Question: Dynamic linearlayout weight is not setting properly, refer the following coding
'''
LinearLayout.LayoutParams mainparams = new LinearLayout.LayoutParams(
LayoutParams.FILL_PARENT, LayoutParams.WRAP_CONTENT,
1.0f);
mainparams.setMargins(0, 10, 0, 0);
LinearLayout li = new LinearLayout(Appointmentdetails.this);
li.setOrientation(LinearLayout.HORIZONTAL);
li.setLayoutParams(mainparams);
LinearLayout text = new LinearLayout(Appointmentdetails.this);
text.setWeightSum(1);
LinearLayout.LayoutParams lparams = new LinearLayout.LayoutParams(
LayoutParams.WRAP_CONTENT, LayoutParams.WRAP_CONTENT,
2.0f);
text.setLayoutParams(lparams);
tv = new TextView(this);
tv.setTextSize(18);
tv.setTypeface(MyriadPro);
tv.setLayoutParams(lparams);
tv.setText(Alldata.question.get(i).getgQuestion());
tv.setSingleLine();
tv.setPadding(25, 0, 0, 0);
tv.setMarqueeRepeatLimit(10);
tv.setEllipsize(TruncateAt.MARQUEE);
tv.setSelected(true);
text.addView(tv);
li.addView(text);
LinearLayout Spi = new LinearLayout(Appointmentdetails.this);
Spi.setWeightSum(1);
LinearLayout.LayoutParams lparams1 = new LinearLayout.LayoutParams(
LayoutParams.WRAP_CONTENT, LayoutParams.WRAP_CONTENT,
1f);
Spi.setLayoutParams(lparams1);
RadioGroup rg = new RadioGroup(Appointmentdetails.this);
// rg.setLayoutParams(lparams1);
gAnswerList.add("Select");
for (int j = 0; j < helptext.split(Expressions).length; j++) {
RadioButton rb = new RadioButton(Appointmentdetails.this);
rb.setText(helptext.split(Expressions)[j].toString());
rb.setId(j);
rb.setLayoutParams(lparams1);
rg.addView(rb);
}
rg.setOnCheckedChangeListener(new RadioGroup.OnCheckedChangeListener() {
public void onCheckedChanged(RadioGroup rg, int checkedId) {
for (int i = 0; i < rg.getChildCount(); i++) {
RadioButton rb = (RadioButton) rg.getChildAt(i);
if (rb.getId() == checkedId) {
CharSequence text = rb.getText();
mSelectedRadioValue = text + ",";
gAnswerList.set(i2, text.toString());
// do something with text
return;
}
}
}
});
Spi.addView(rg);
li.addView(Spi);
mQuestionLayout.addView(li);
}
}
'''
This is how i have added a radio button inside the dynamic linear layout, i dont know whats wrong in my coding its not properly aligned, kindly suggest me to get the solution. Thanks in advance.
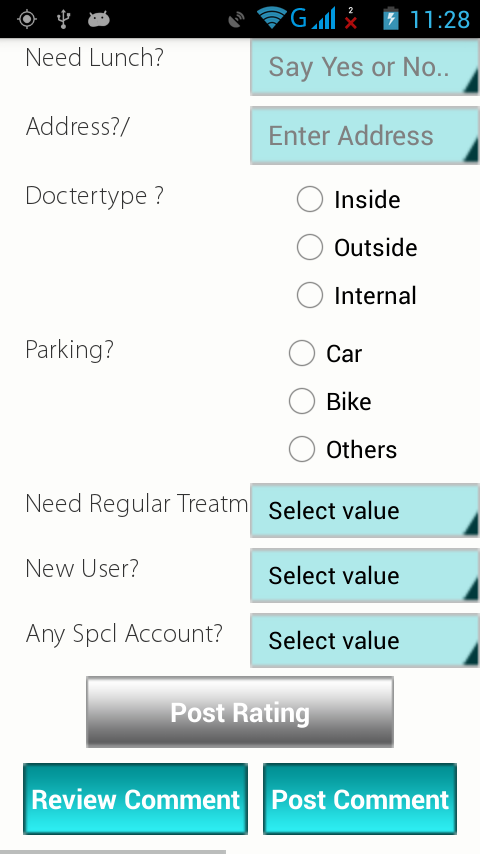
Answer: Try this for RadioButton and text alignment
'''
LinearLayout.LayoutParams mainparams = new LinearLayout.LayoutParams(
LayoutParams.FILL_PARENT, LayoutParams.WRAP_CONTENT
);
LinearLayout li = new LinearLayout(Appointmentdetails.this);
li.setOrientation(LinearLayout.HORIZONTAL);
li.setLayoutParams(mainparams);
li.setWeightSum(2);
LinearLayout.LayoutParams mainparams1 = new LinearLayout.LayoutParams(
0, LayoutParams.WRAP_CONTENT
);
mainparams1.weight = 1;
TextView tv = new TextView(this);
tv.setTextSize(18);
tv.setLayoutParams(mainparams1);
tv.setText("text ");
RadioGroup rg = new RadioGroup(Appointmentdetails.this);
rg.setLayoutParams(mainparams1);
rg.setOrientation(RadioGroup.VERTICAL);
for (int j = 0; j < helptext.split(Expressions).length; j++) {
LinearLayout.LayoutParams params = new LinearLayout.LayoutParams(
LayoutParams.WRAP_CONTENT, LayoutParams.WRAP_CONTENT
);
RadioButton rb = new RadioButton(Appointmentdetails.this);
rb.setText(helptext.split(Expressions)[j].toString());
rb.setId(j);
rb.setLayoutParams(params );
rg.addView(rb);
}
li.addView(tv);
li.addView(rg);
'''